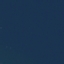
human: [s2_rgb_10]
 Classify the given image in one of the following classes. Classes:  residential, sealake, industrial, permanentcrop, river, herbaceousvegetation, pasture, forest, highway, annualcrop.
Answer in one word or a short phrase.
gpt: SeaLake